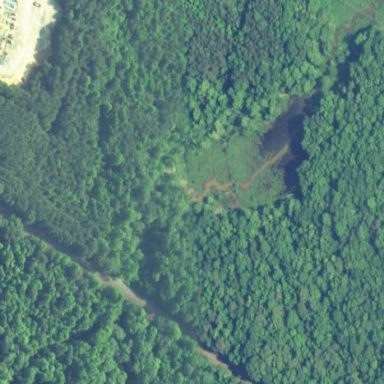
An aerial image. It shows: Mixed woodland with variety of leaf types and cycles.